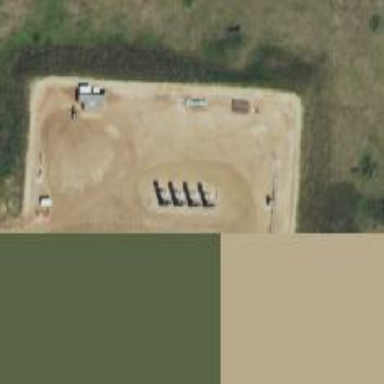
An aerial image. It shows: Petroleum well.